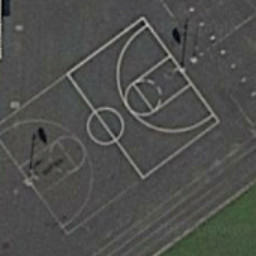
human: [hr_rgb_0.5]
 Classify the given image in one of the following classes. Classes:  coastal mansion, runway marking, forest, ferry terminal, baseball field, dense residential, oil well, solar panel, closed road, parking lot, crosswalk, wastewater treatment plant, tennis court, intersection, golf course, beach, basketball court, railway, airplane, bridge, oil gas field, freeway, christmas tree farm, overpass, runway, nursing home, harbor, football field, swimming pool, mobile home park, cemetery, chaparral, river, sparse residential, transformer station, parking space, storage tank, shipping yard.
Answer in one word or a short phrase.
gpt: basketball court